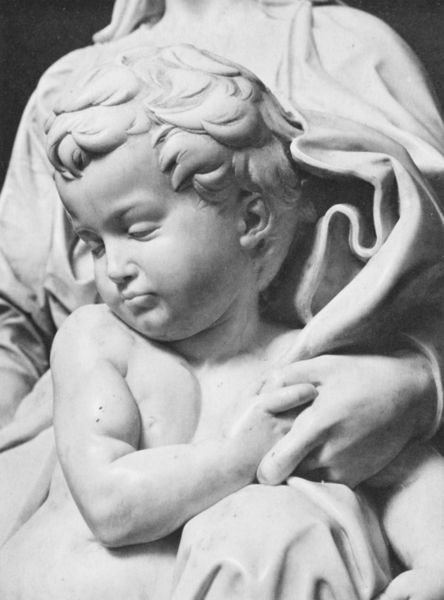
Titel: Madonna mit dem Kind
Künstler: Michelangelo
Standort: Brügge, Liebfrauenkirche (EU - B)
Schlagwörter: hand, kopf, nackt, finger, frau, grau, marmor, mund, nase, ohr, schwarz, stirn, weiss, arm, augen, barock, falten, gesicht, halten, hände, porträt, kirche, figur, haare, mantel, fassen, kind, mutter, kinn, locken, renaissance, brunnen, engel, putto, skulptur, statue, italien, baby, matt, detail, muskeln, brauen, festhalten, mimik, plastik, junge, foto, fotografie, photographie, kleinkind, photo, anschmiegen, schoss, christus, jesus, muskel, maria, madonna, hand halten, unschuld, michelangelo, fotot, schmollen, händegriff